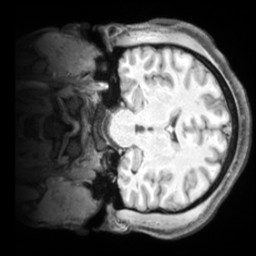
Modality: T1w
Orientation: coronal